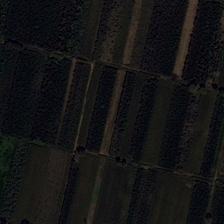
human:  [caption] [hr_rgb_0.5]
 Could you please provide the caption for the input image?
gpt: several pieces of farmlands are together .

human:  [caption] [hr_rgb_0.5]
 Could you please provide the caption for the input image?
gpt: several pieces of farmlands are together .

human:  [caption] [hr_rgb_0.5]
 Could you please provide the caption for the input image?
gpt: several pieces of farmlands are together .

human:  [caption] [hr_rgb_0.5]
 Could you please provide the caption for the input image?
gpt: several pieces of farmlands are together .

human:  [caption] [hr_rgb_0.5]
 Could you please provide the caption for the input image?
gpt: several pieces of farmlands are together .